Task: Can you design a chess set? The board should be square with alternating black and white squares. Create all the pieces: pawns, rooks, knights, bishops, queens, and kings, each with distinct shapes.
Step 5232:
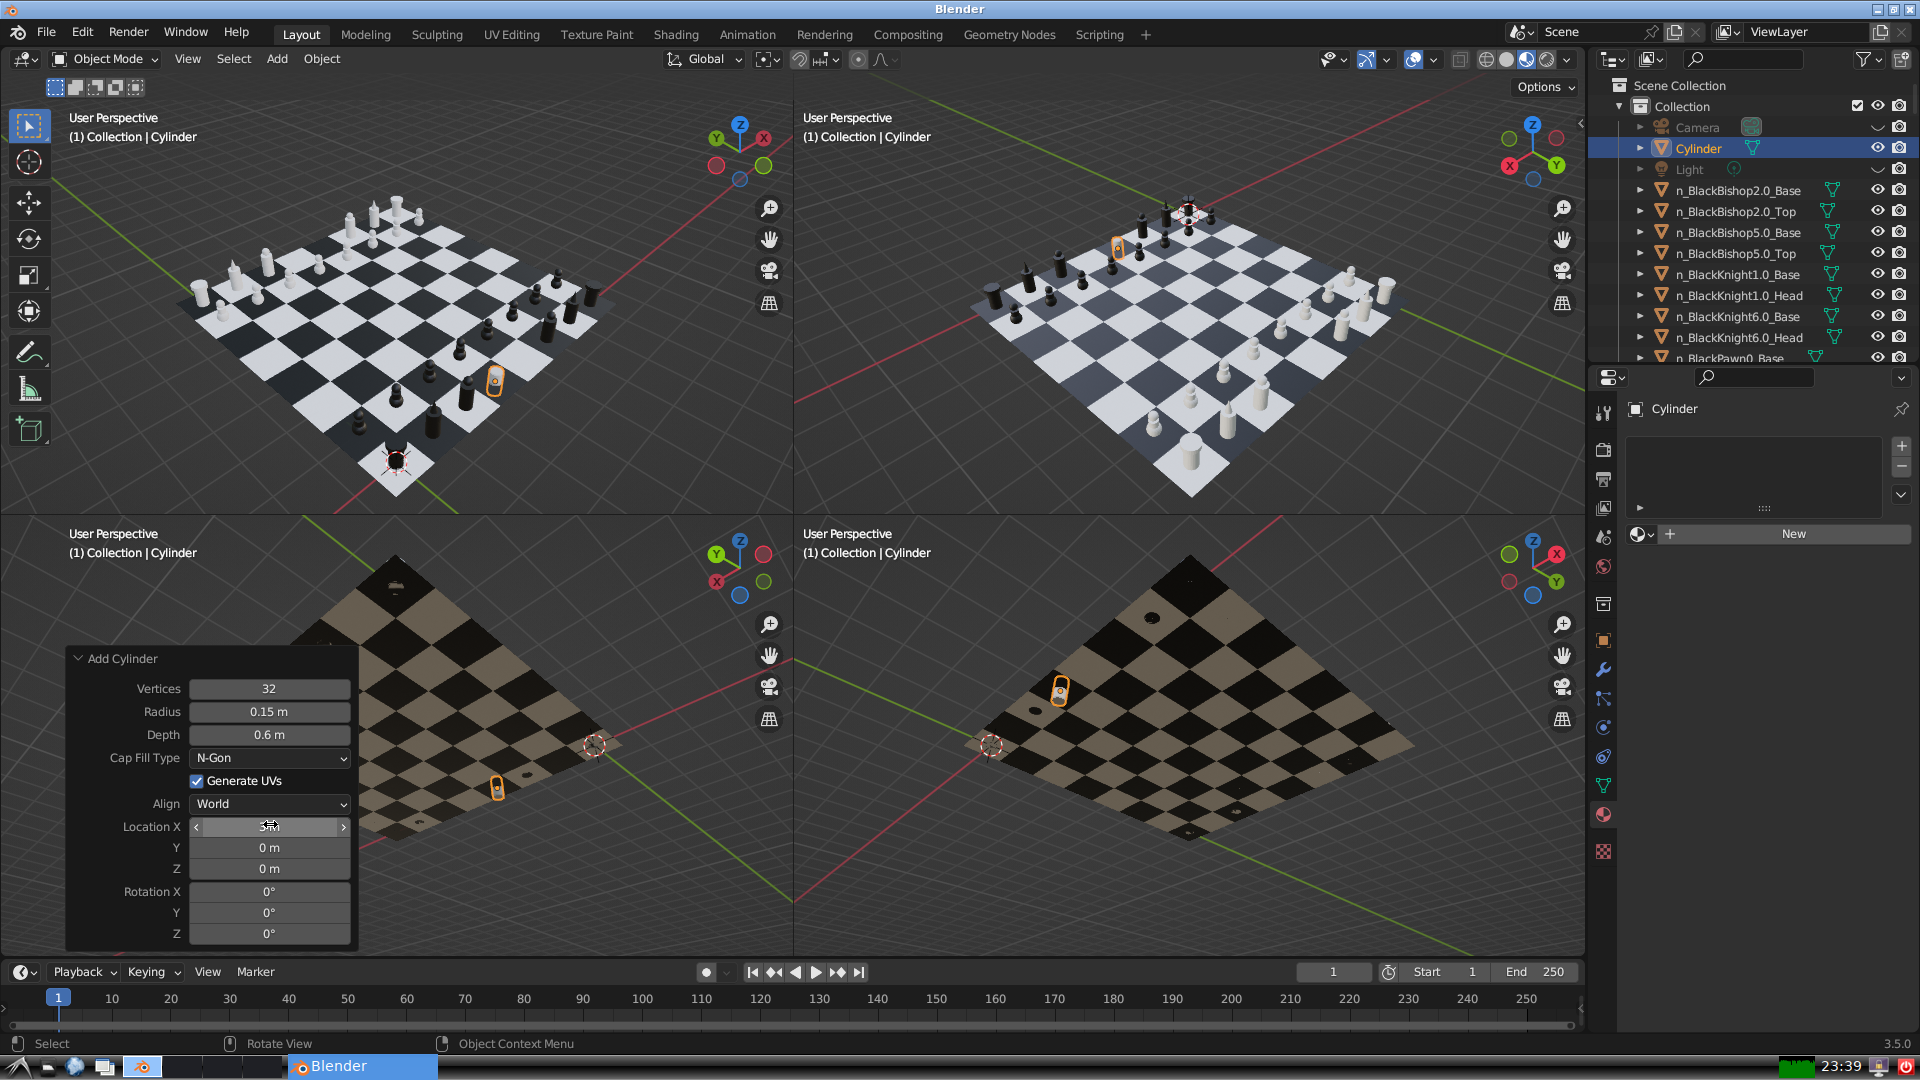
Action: {"mouse_move": [270, 844]}